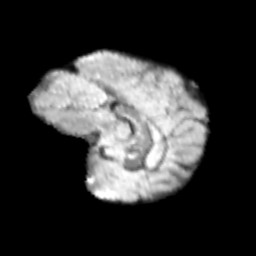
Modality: T2w
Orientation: sagittal
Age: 8
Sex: male
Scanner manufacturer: siemens
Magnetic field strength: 3 T
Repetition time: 3.8 s
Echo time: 0.07 s